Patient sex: M
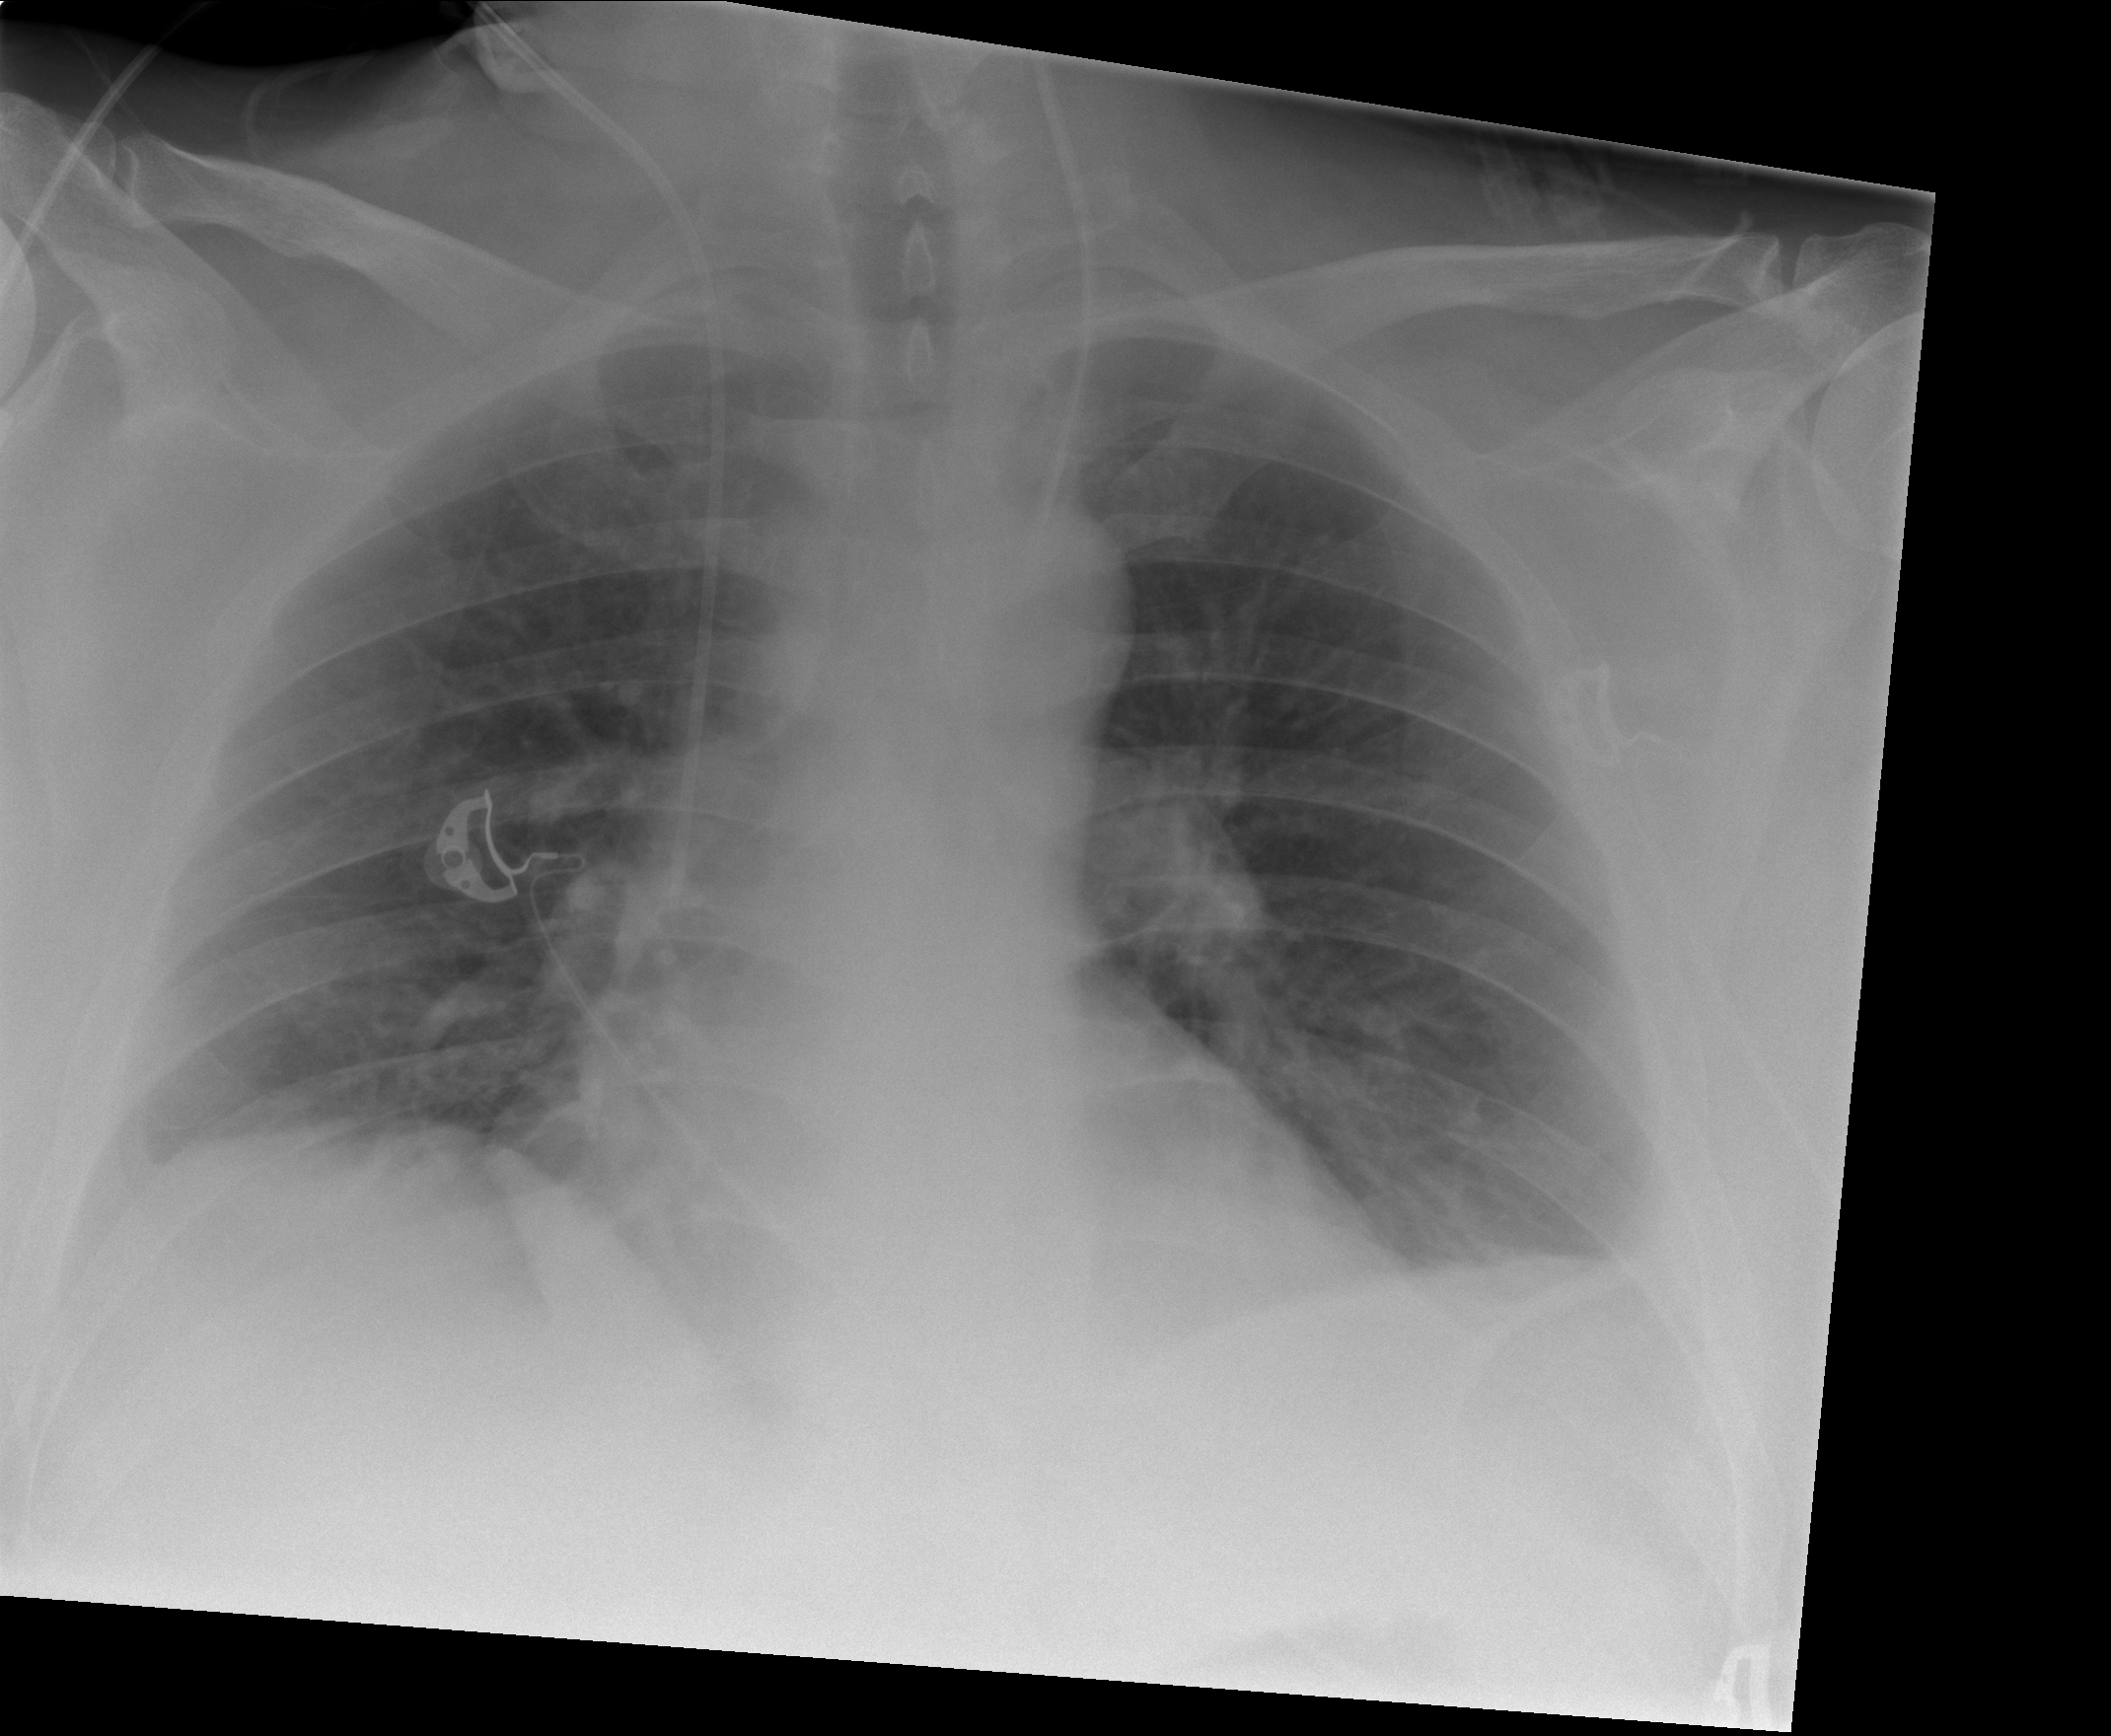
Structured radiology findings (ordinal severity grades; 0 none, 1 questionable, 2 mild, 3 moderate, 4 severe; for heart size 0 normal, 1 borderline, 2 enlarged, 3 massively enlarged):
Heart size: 1
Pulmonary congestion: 0
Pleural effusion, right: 2
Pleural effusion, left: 2
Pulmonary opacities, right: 0
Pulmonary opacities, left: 0
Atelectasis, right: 2
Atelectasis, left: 2